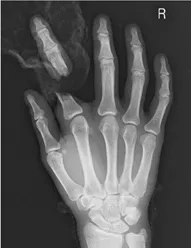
B
) X-ray image at the time of injury.
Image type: radiology (x_ray)